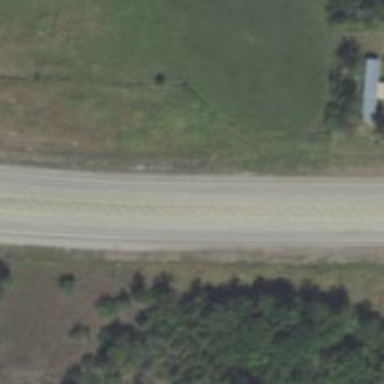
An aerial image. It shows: Trunk highway.